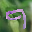
Label: 9